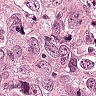
Metastatic tissue present: yes